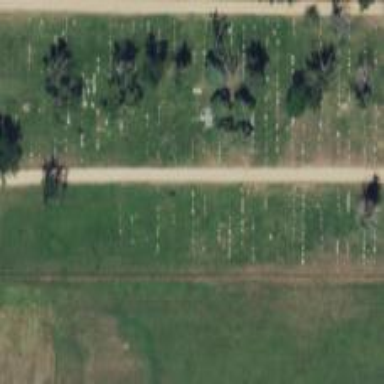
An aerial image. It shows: Historic tomb with tombstone.